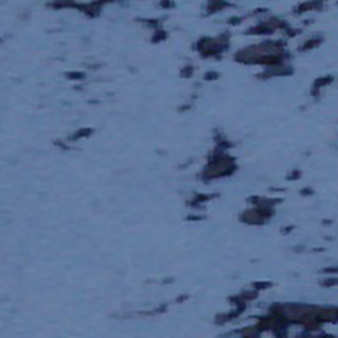
Label: other